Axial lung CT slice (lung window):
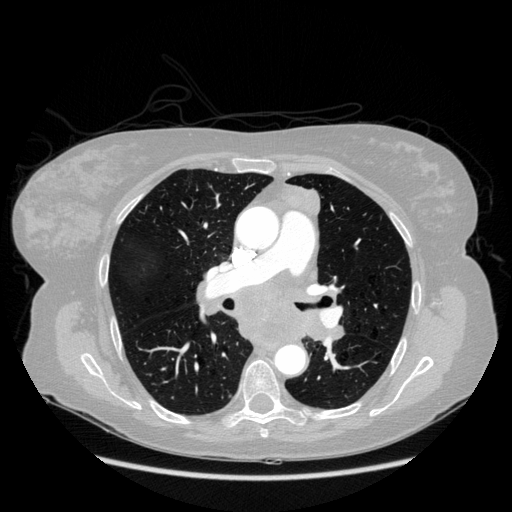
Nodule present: no